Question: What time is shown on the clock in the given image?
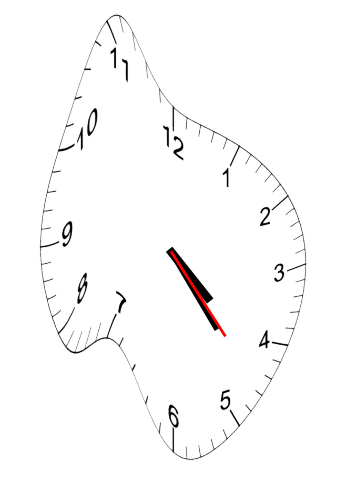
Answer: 04:23:23